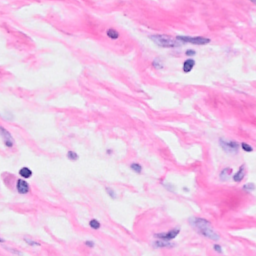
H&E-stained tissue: Breast